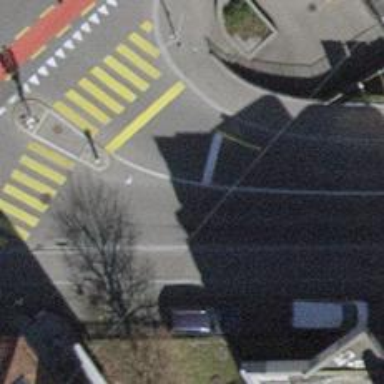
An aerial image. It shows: Road with traffic signals.